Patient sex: M
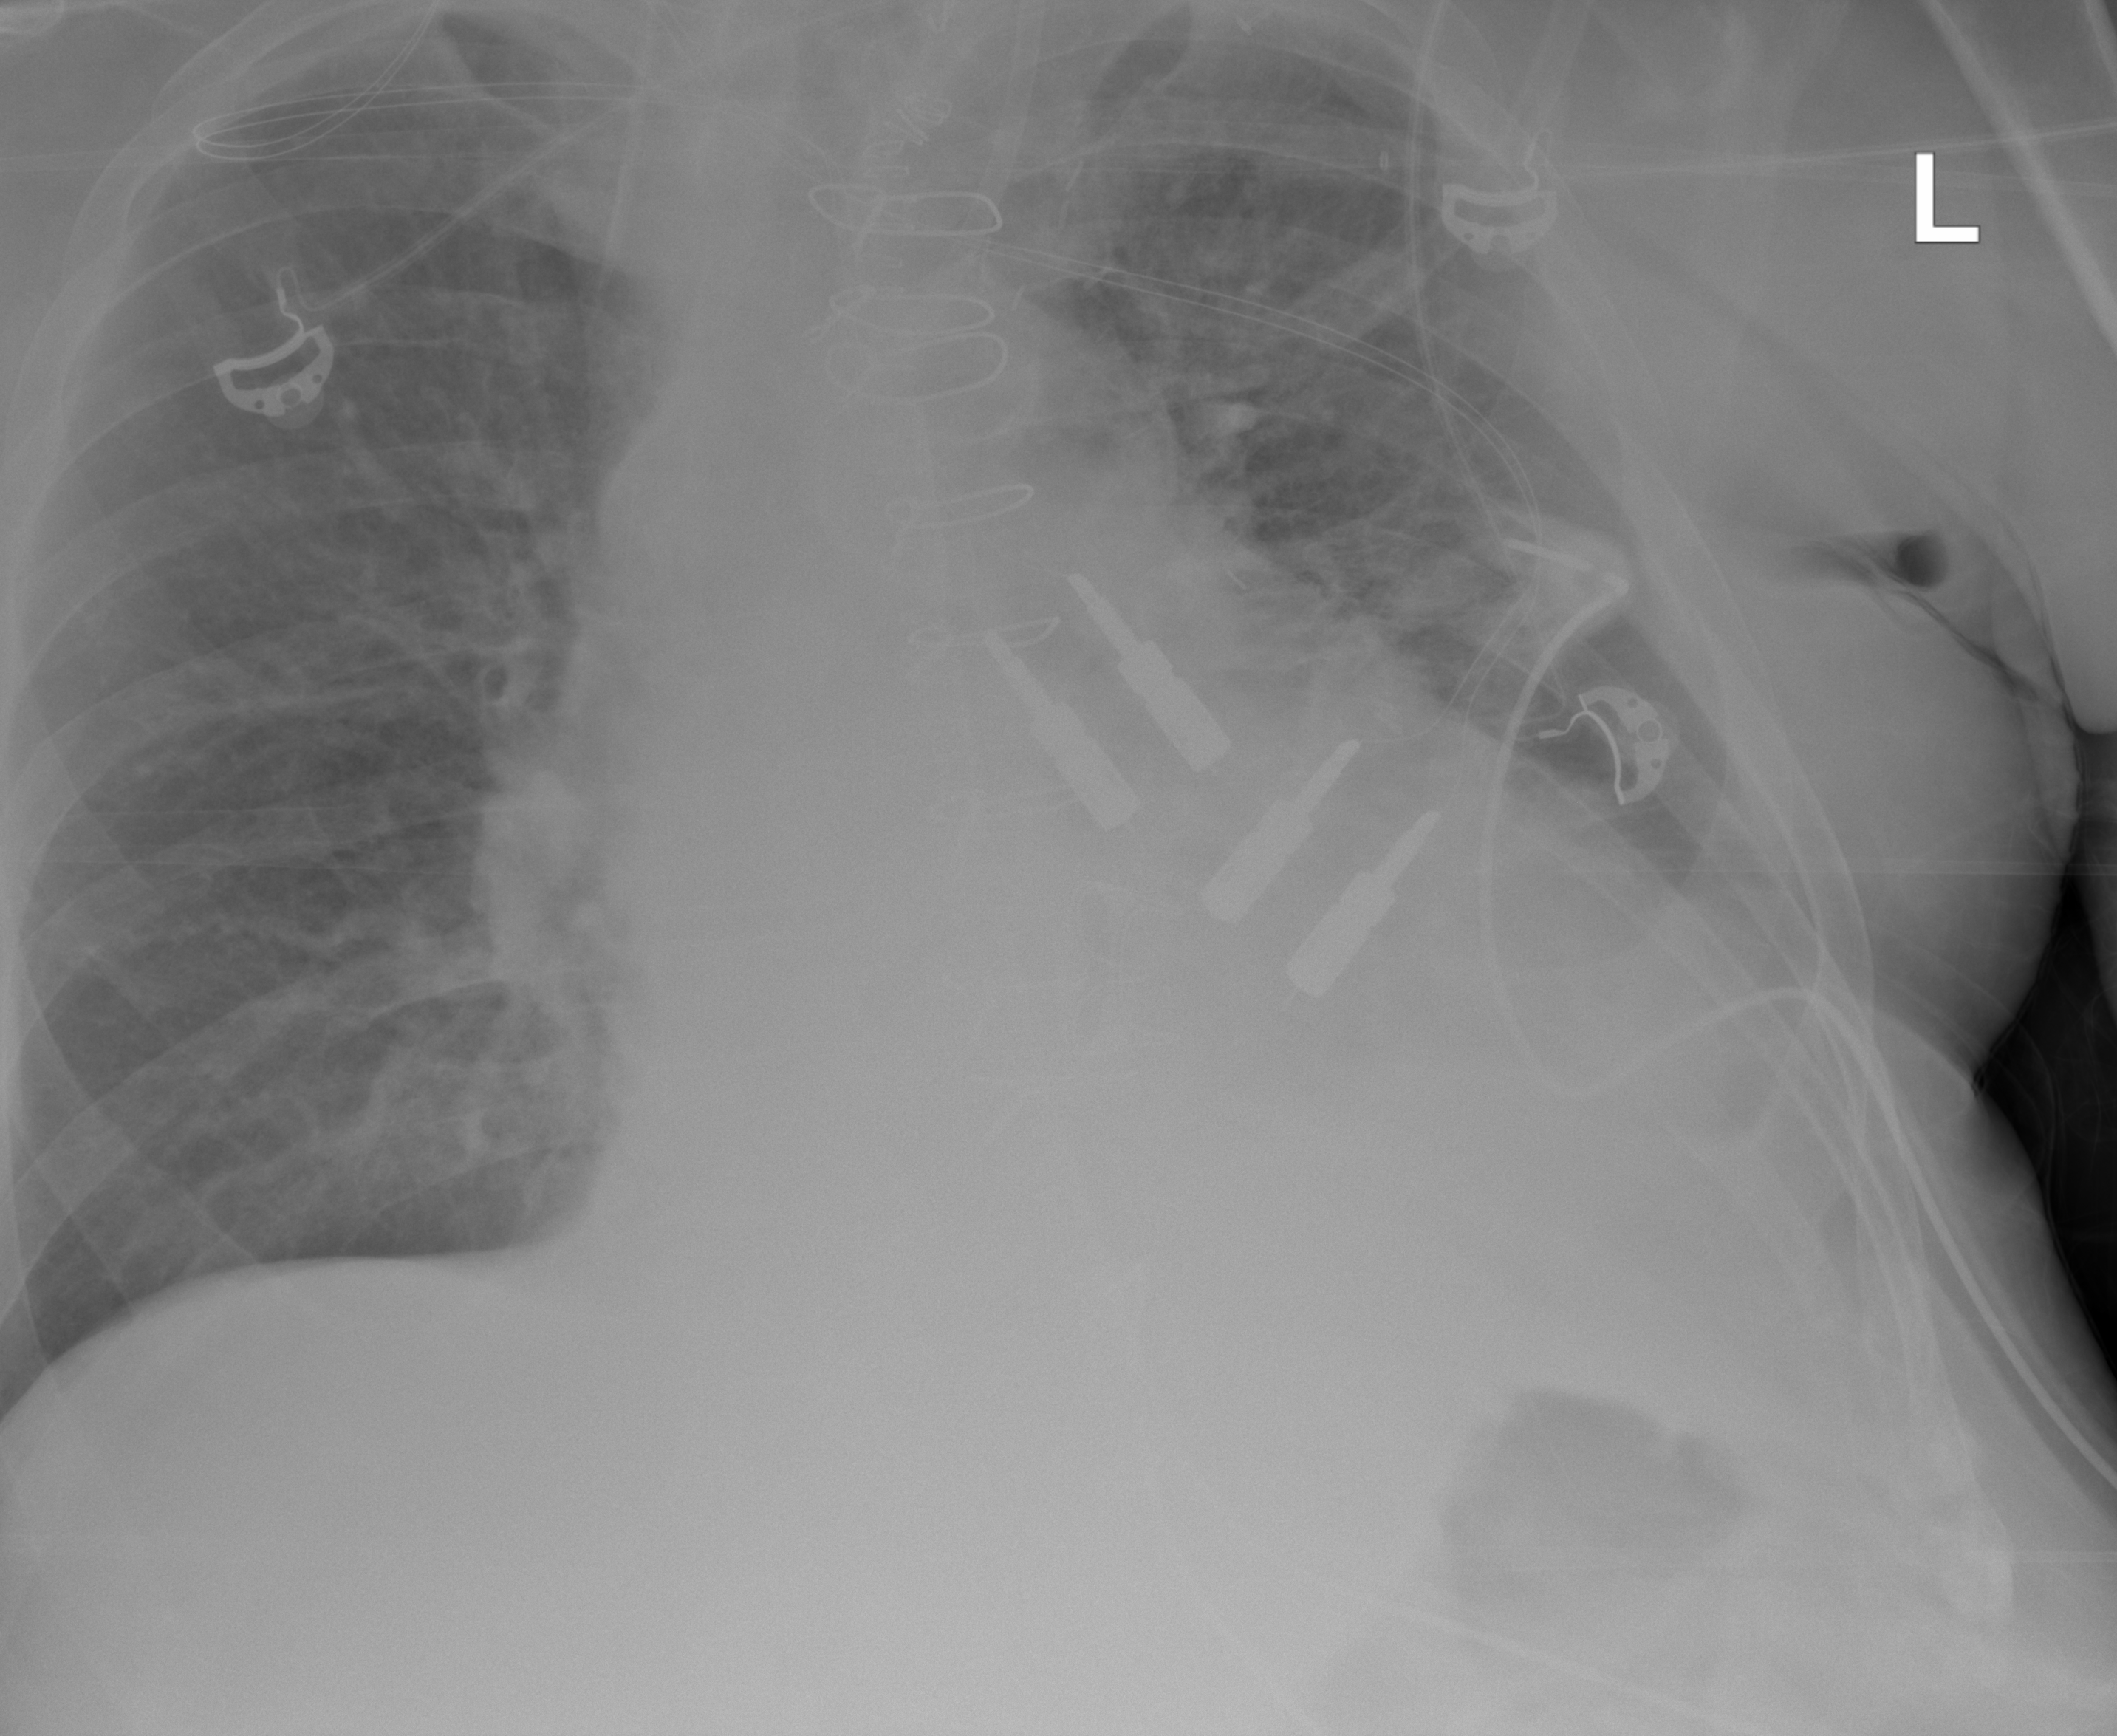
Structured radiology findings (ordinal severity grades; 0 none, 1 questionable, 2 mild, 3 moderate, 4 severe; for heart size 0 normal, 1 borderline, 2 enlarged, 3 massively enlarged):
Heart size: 2
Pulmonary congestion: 2
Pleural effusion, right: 0
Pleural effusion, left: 2
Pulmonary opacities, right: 2
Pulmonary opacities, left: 2
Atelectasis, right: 0
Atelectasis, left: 2